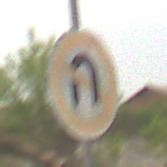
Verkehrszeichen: VerbotWenden
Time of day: MorningAfternoon
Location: Outdoor (Nature)
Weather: Overcast
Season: NotSpecified
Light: Natural